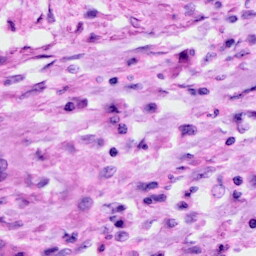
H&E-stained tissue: Cervix